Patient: sex M, age 50
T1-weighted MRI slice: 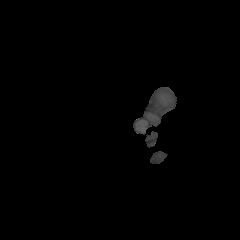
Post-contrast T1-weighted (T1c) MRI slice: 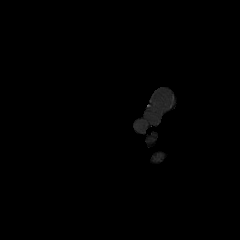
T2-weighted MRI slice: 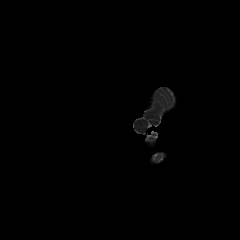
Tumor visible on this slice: no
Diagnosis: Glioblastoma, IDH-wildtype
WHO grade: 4